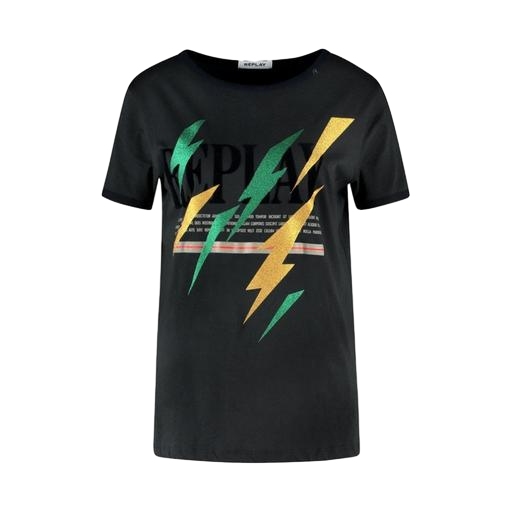
black lightning t-shirt, graphic tee, black graphic-print t-shirt, white background